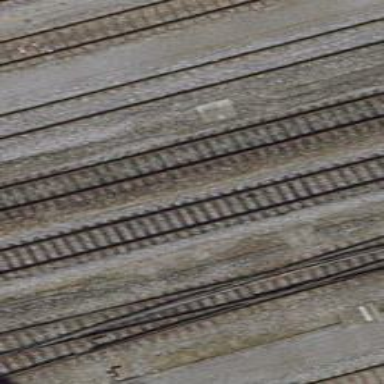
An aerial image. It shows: Railway track with contact lines for electrification.